Aerial crown-view tile of a tropical tree (Barro Colorado Island, Panama), acquired 20250818:
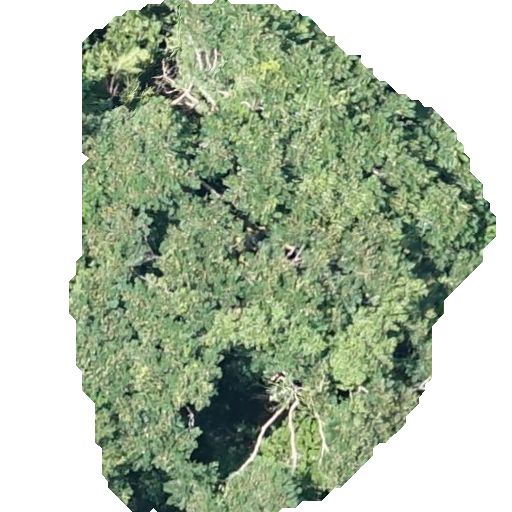
Species: Jacaranda copaia
GBIF accepted scientific name: Jacaranda copaia
Crown area: 238.045 m²